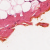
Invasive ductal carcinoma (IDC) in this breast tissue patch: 0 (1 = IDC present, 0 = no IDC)